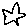
Label: star